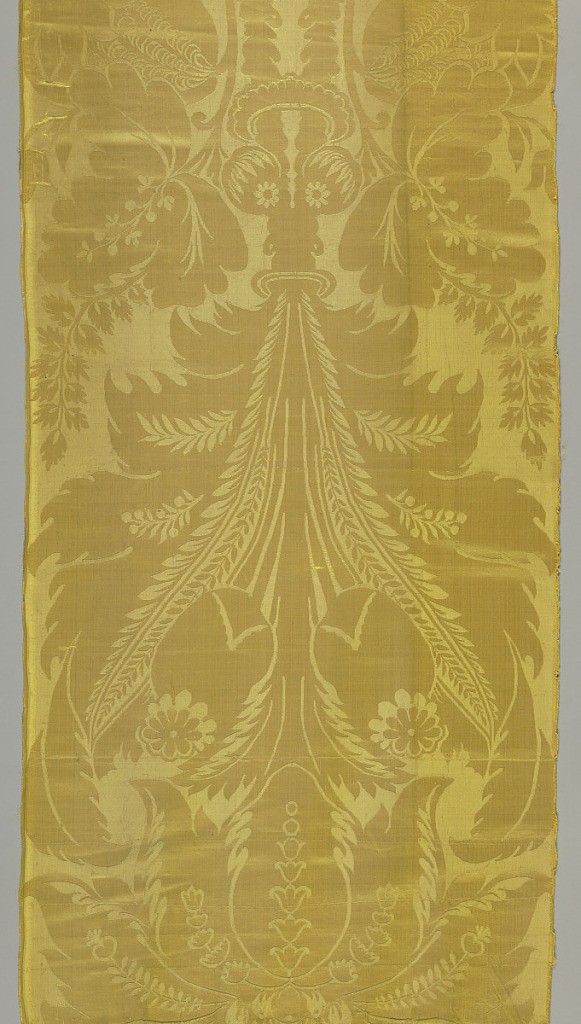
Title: Textile
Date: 1700–1750
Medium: silk Technique: 5-harness satin damask (warp face of satin for background)
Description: Yellow damask with a very bold, large-scale, vertically symmetrical pattern of a large blossom with fruit and leaves. Length of pattern is incomplete.